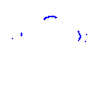
Particle: proton